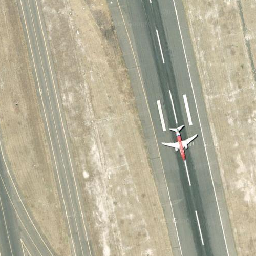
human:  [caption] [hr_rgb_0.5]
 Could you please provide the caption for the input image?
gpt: A red plane is preparing to take off on the gray runway.

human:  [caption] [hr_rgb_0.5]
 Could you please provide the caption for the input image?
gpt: Two straight runways separated by a lawn are parallel to each other .

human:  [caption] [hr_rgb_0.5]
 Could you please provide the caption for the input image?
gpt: The red plane is ready to take off on the gray runway.

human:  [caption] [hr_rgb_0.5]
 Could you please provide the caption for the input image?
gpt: The red plane is about to take off. The gray runway

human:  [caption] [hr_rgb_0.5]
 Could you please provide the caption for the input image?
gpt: The red plane is preparing to take off on the gray runway.